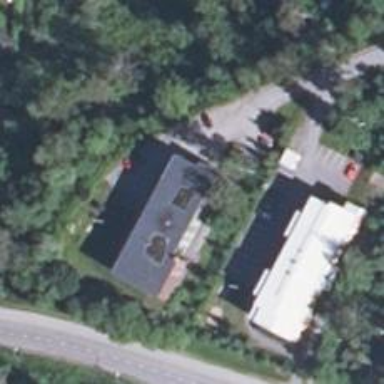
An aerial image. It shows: Veterinary facility.